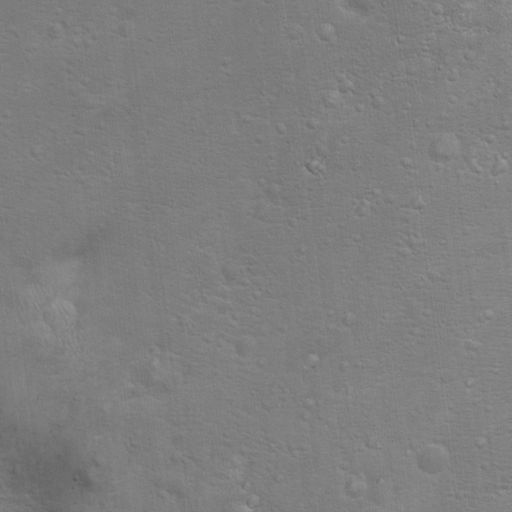
Classes present: Background